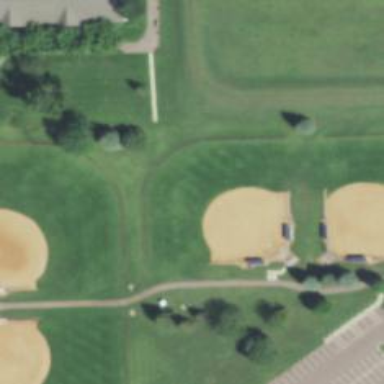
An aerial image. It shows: Baseball pitch for leisure land activities.